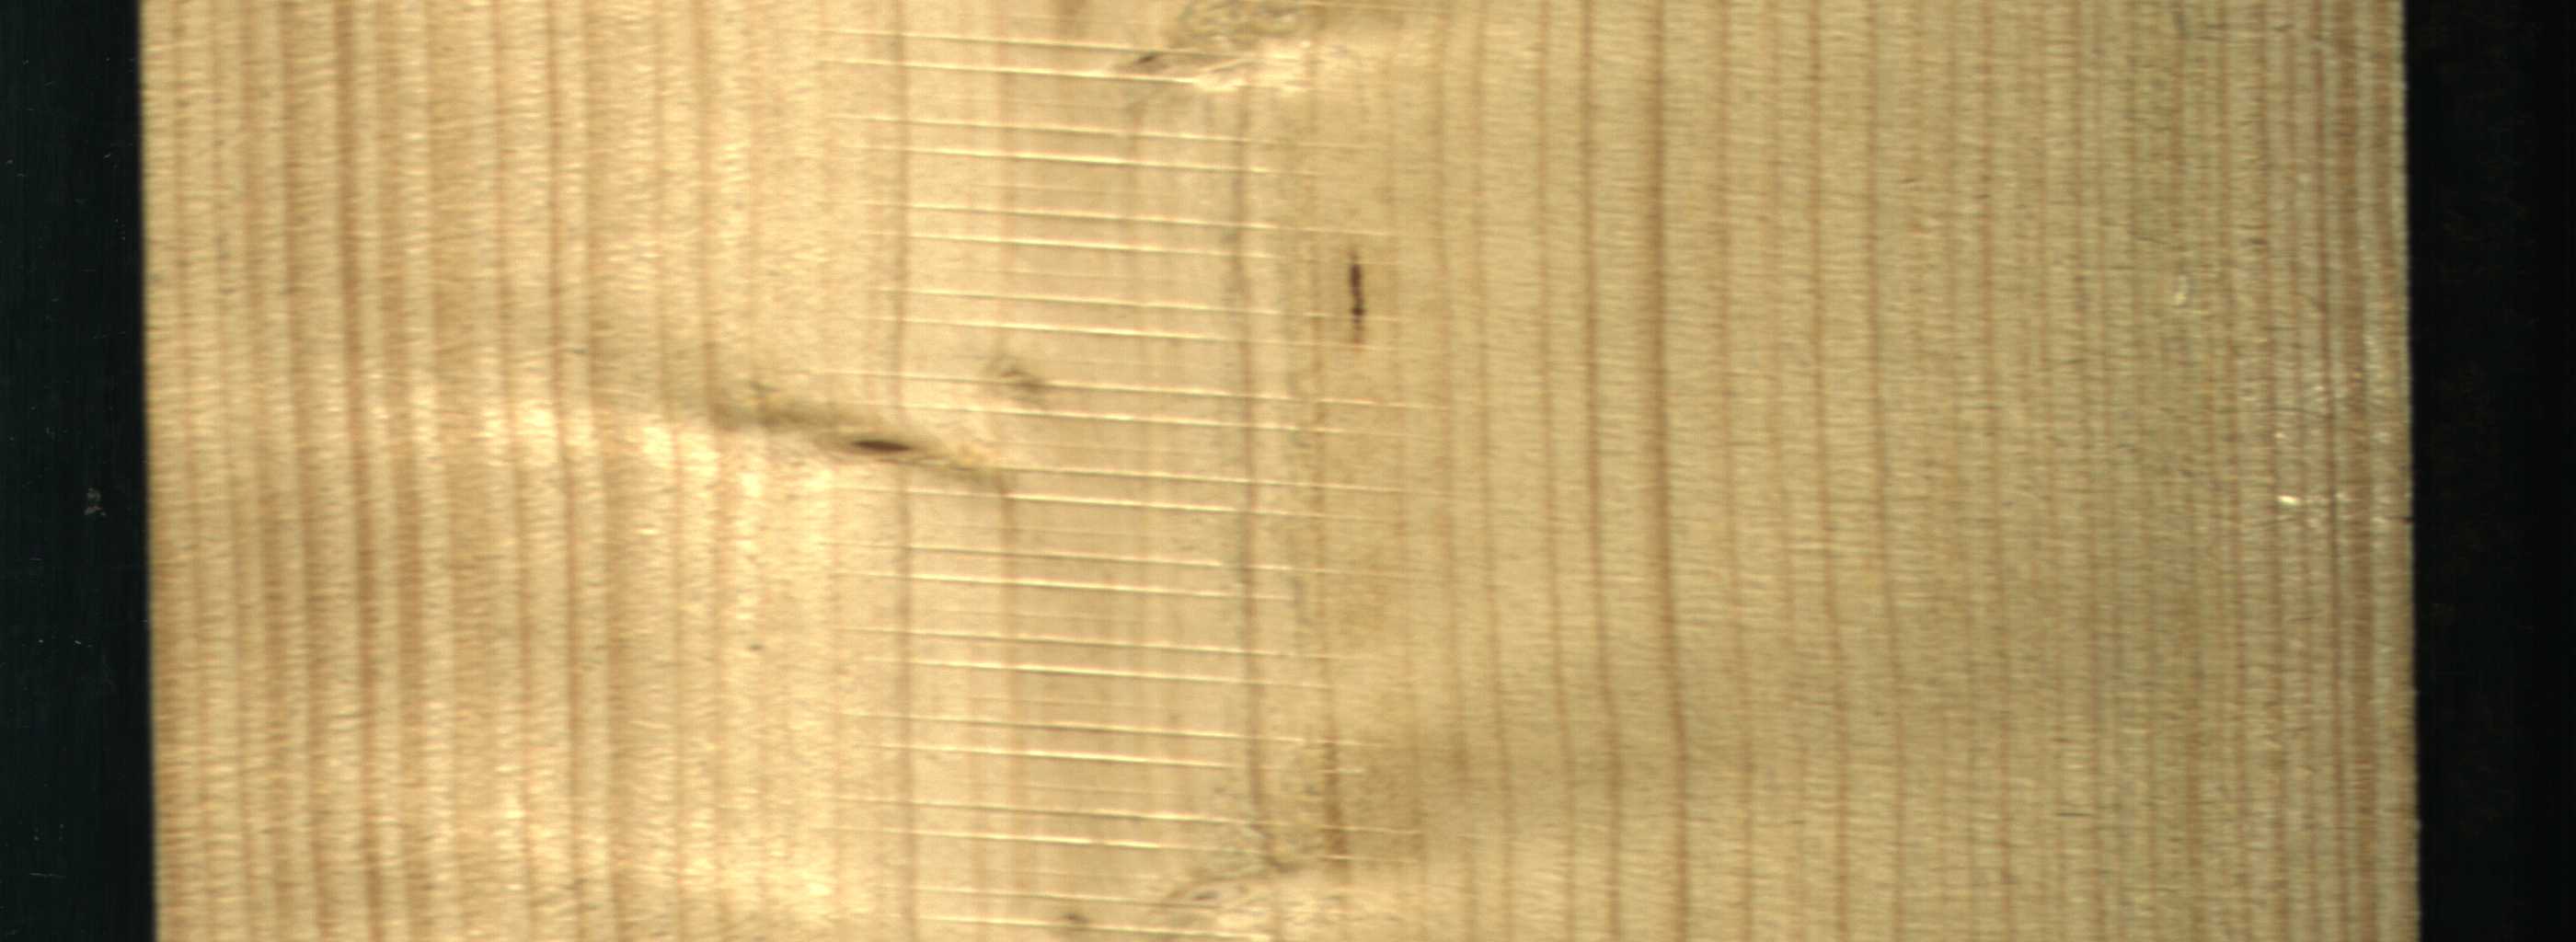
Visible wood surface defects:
resin
Live_Knot